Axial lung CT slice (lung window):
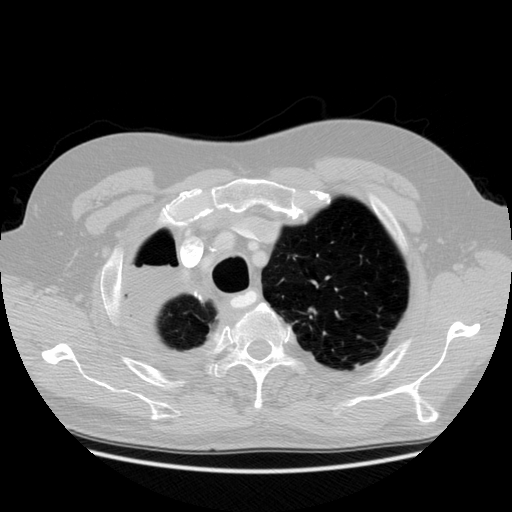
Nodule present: no